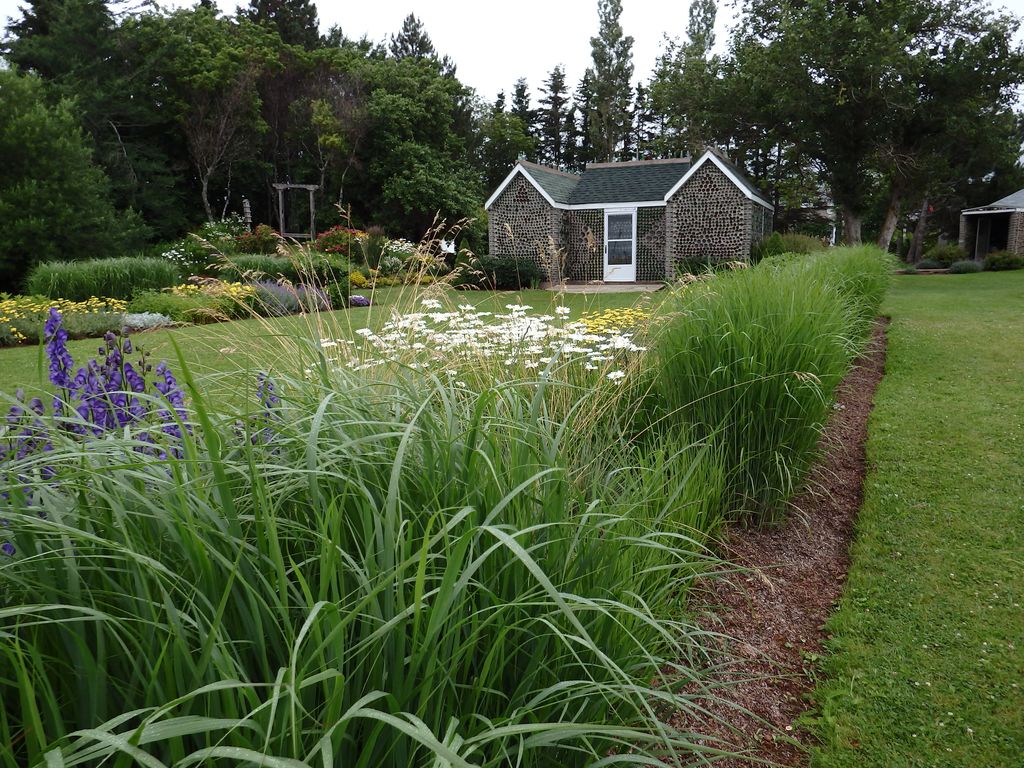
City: charlottetown